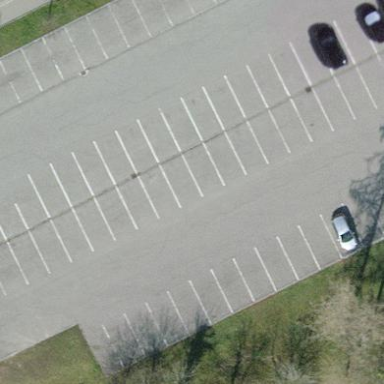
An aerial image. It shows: Parking area.